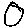
Label: circle